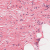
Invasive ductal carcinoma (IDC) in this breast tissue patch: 0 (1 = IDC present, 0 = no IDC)